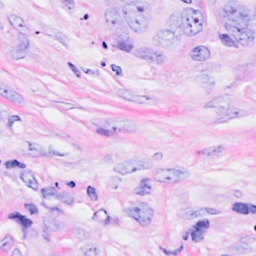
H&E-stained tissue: Breast